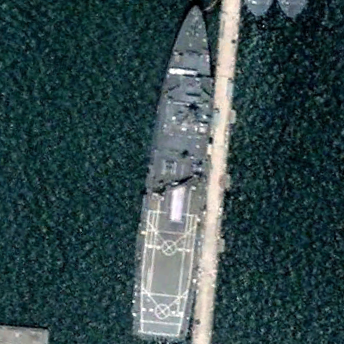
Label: combat